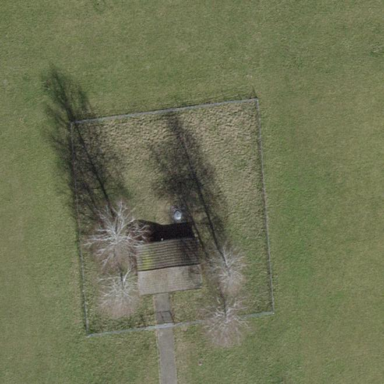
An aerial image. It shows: Fence.